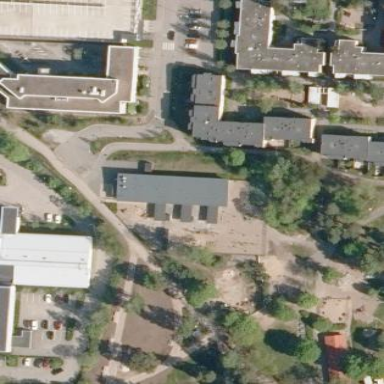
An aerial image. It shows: Kindergarten.